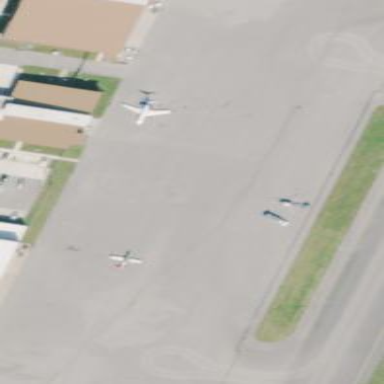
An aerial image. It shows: Apron paved with asphalt at the airport.